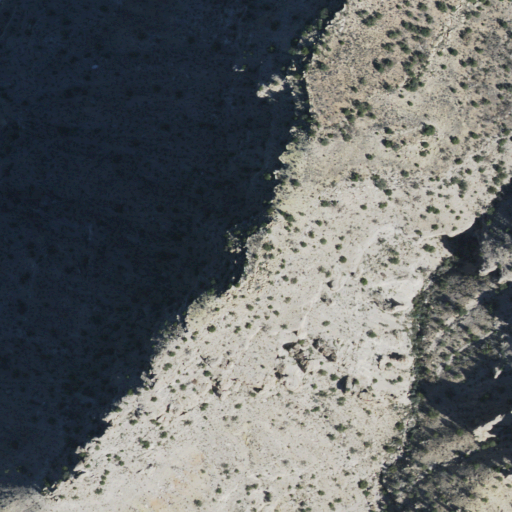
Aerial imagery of cliff(s) in Arizona named Toroweap Point containing shrub and barren land